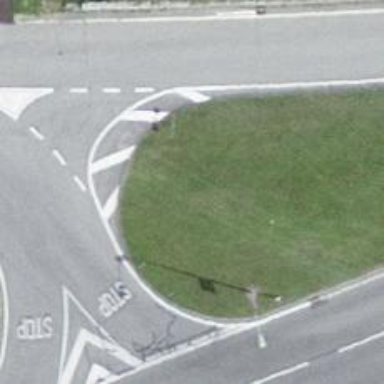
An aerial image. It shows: Street cabinet for traffic control. This utility cabinet is linked to the traffic signals.